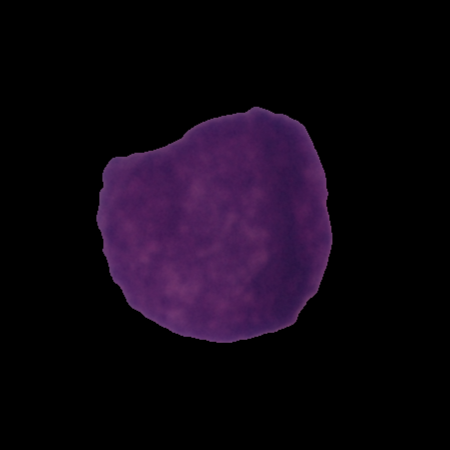
Label: cancer